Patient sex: M
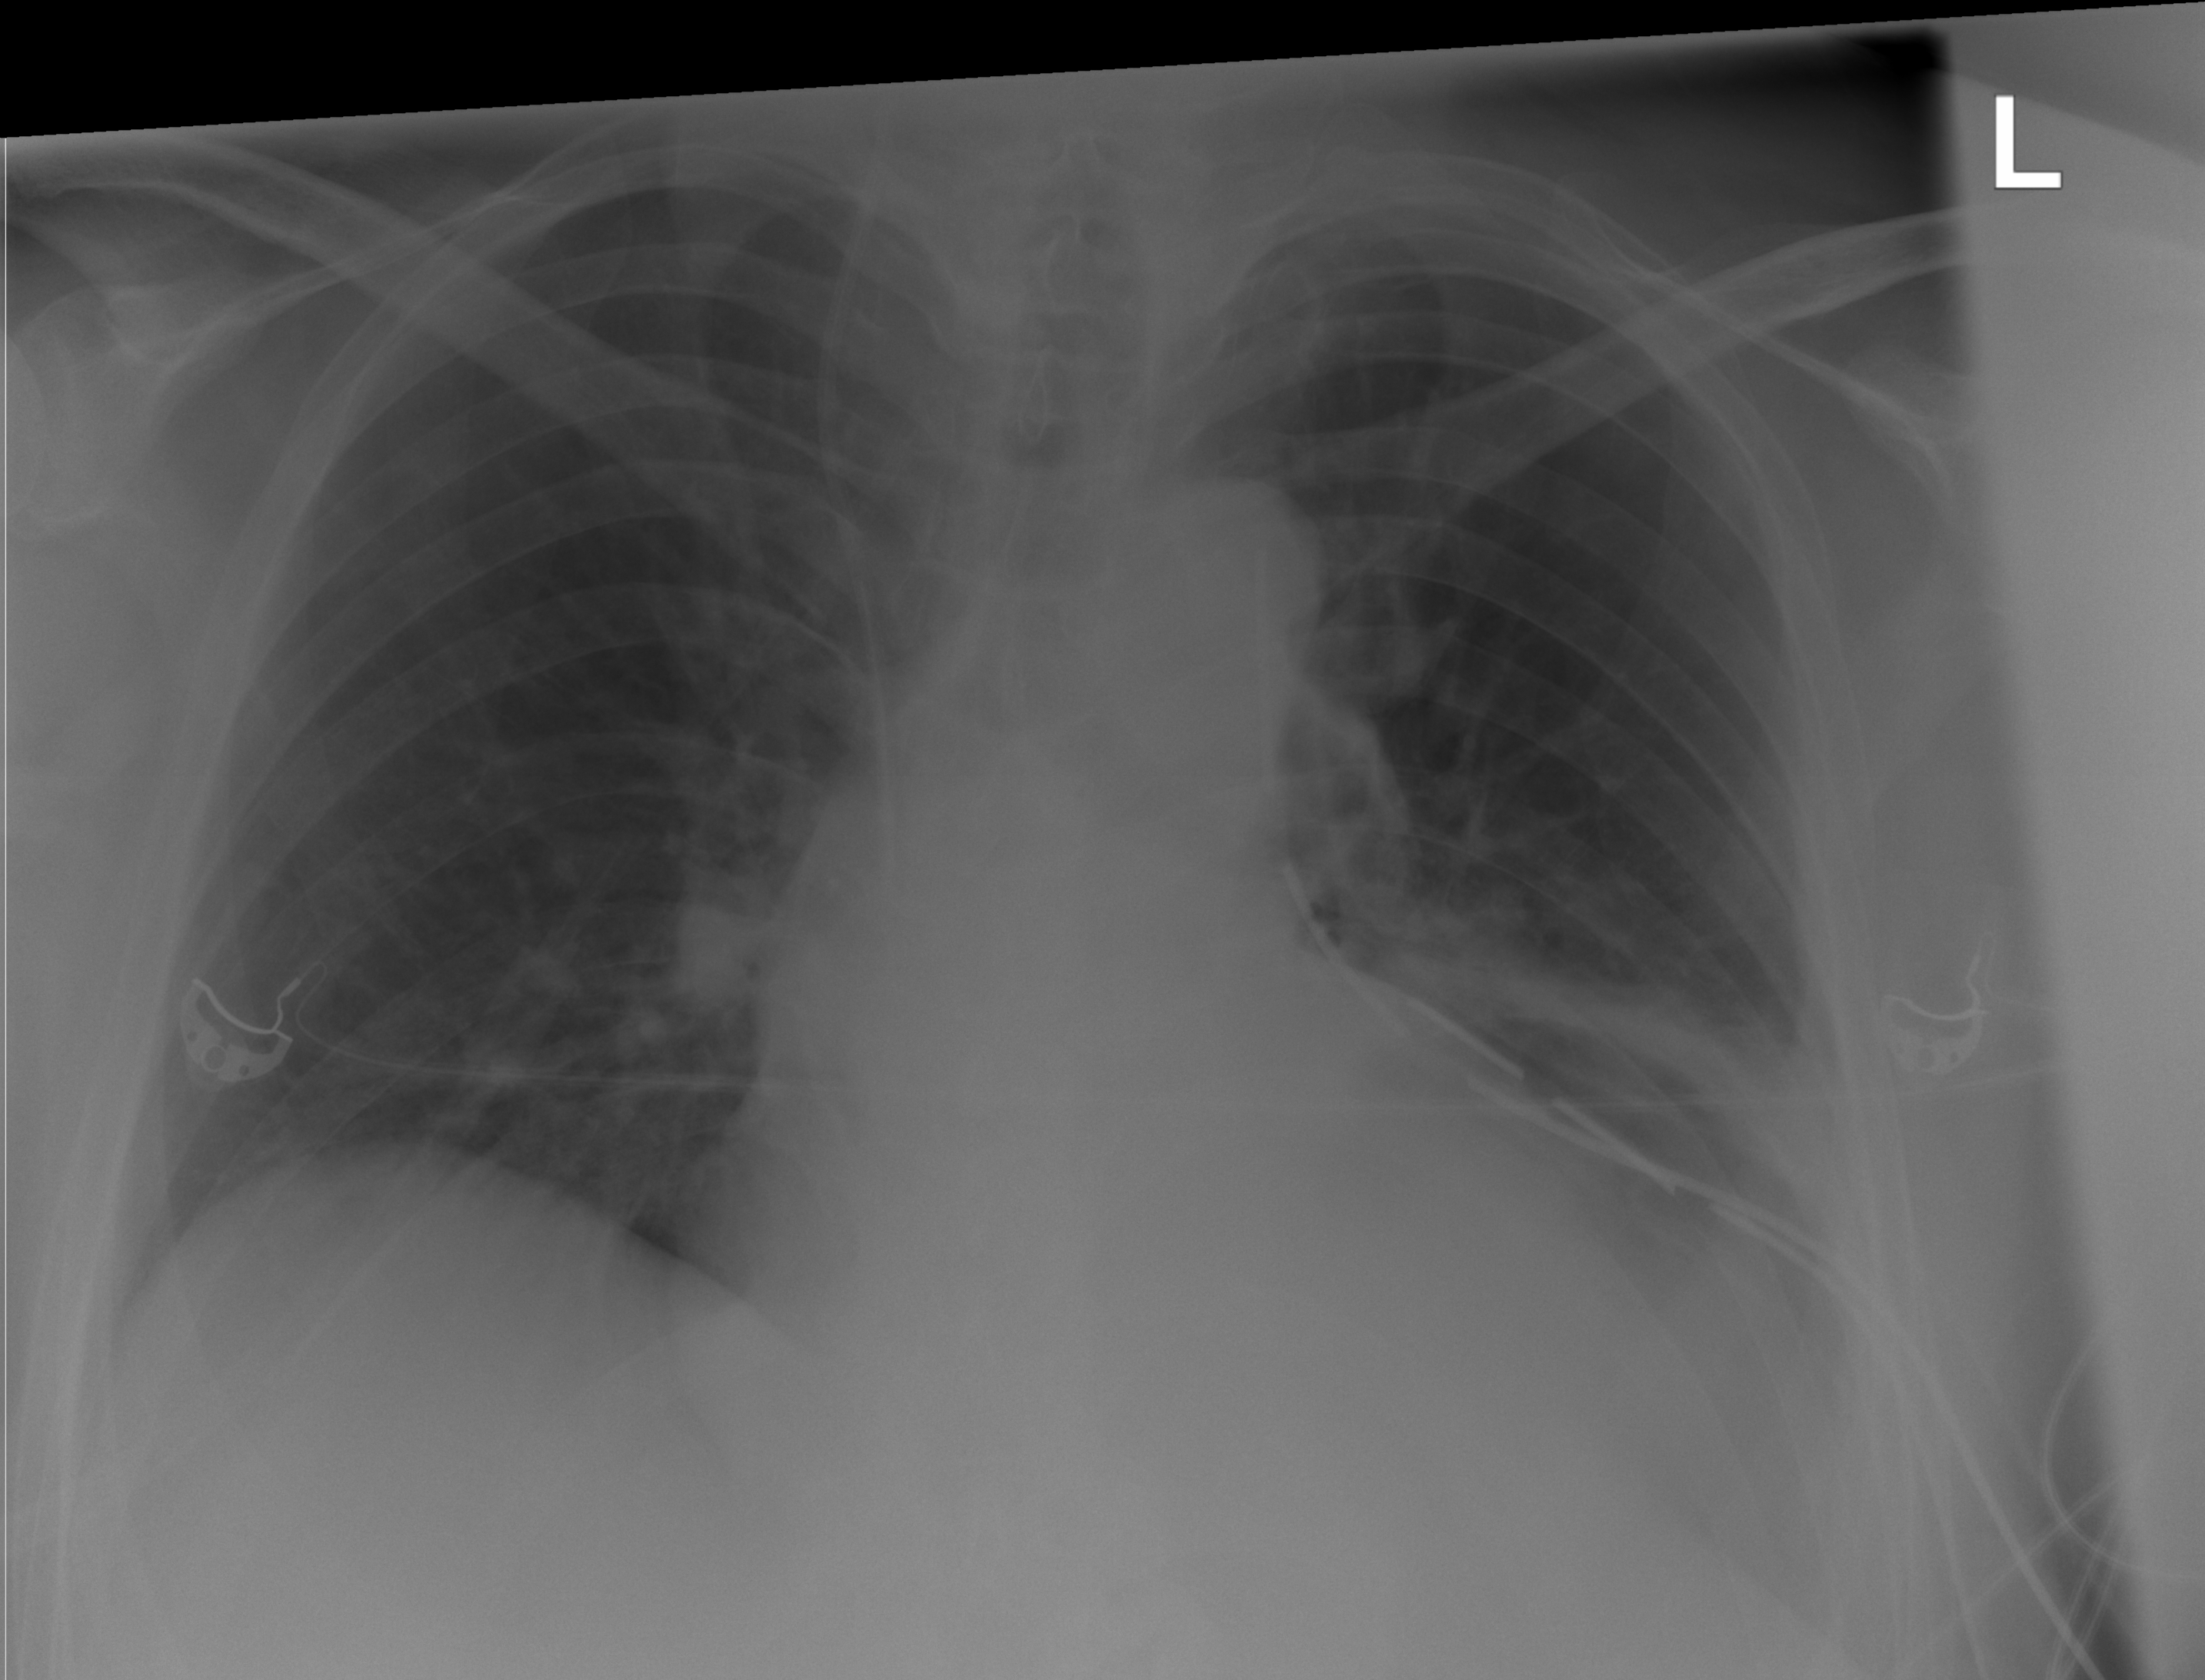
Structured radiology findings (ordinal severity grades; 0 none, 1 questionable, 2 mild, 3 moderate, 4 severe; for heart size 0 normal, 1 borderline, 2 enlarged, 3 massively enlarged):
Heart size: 2
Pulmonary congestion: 0
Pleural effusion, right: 0
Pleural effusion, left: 2
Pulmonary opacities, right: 0
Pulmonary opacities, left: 0
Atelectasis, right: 0
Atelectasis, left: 3